Question: I am stuck at a simple task, I have uilabel on my uiviewcontroller's interface file. I want to update that label via some methods. It doesn't update the label.

'''
.h
UIViewController
{
UILabel *pictureNameLabel;
}
@property (nonatomic, strong) IBOutlet UILabel *pictureNameLabel;
.m
@synthesize pictureNameLabel=_pictureNameLabel;
- (void)viewDidLoad
{
_pictureNameLabel = [[UILabel alloc] init];
_pictureNameLabel.textColor=[UIColor blackColor];
_pictureNameLabel.text=@"Try";
}
'''
How can I fix that issue?
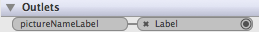
Answer: You don't need to alloc the label. It's already alive and get's awaken from the nib.
'''
.h
UIViewController
{
//UILabel *pictureNameLabel;
}
@property (nonatomic, strong) IBOutlet UILabel *pictureNameLabel;
.m
@synthesize pictureNameLabel=_pictureNameLabel;
- (void)viewDidLoad
{
//_pictureNameLabel = [[UILabel alloc] init];
_pictureNameLabel.textColor=[UIColor blackColor];
_pictureNameLabel.text=@"Try";
}
'''